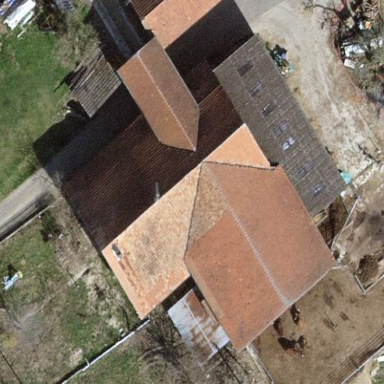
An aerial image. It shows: Farmyard area.